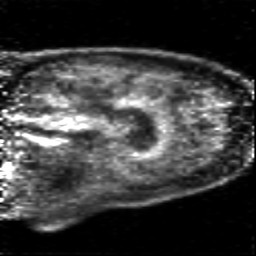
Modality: PET
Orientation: sagittal
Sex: male
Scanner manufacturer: siemens